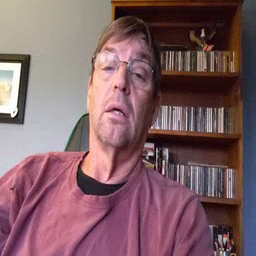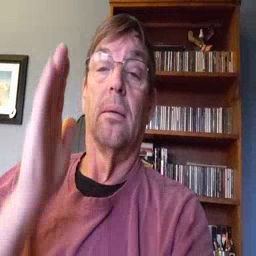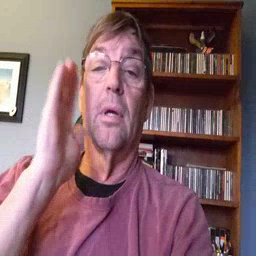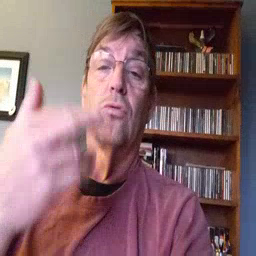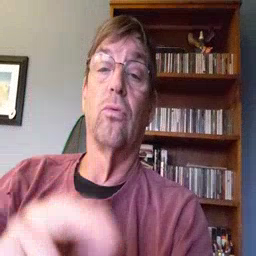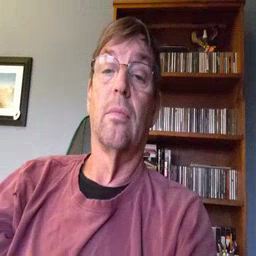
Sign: bedroom